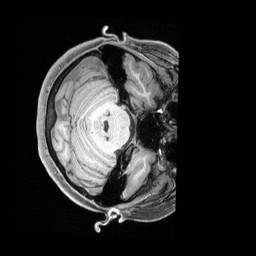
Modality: T1w
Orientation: axial
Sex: female
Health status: ill
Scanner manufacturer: siemens
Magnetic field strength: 3 T
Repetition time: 2.4 s
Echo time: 0.00201 s